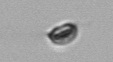
Label: nanoplankton_mix